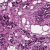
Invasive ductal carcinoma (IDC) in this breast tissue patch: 1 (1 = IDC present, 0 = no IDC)